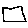
Label: square